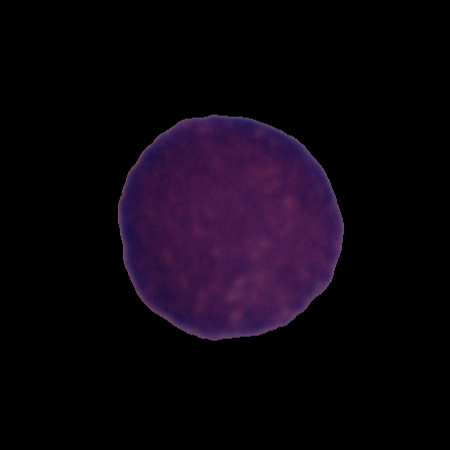
Label: healthy